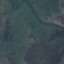
Land use / land cover: HerbaceousVegetation